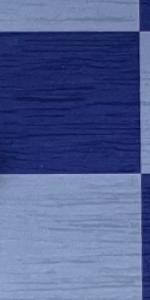
Label: Empty